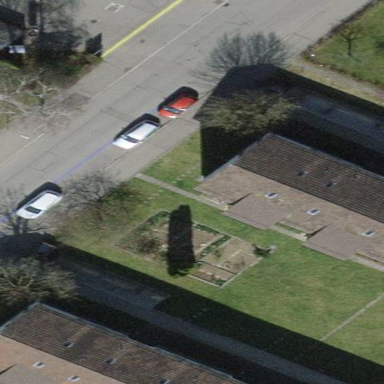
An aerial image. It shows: Apartments building with gabled tile roof.